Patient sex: M
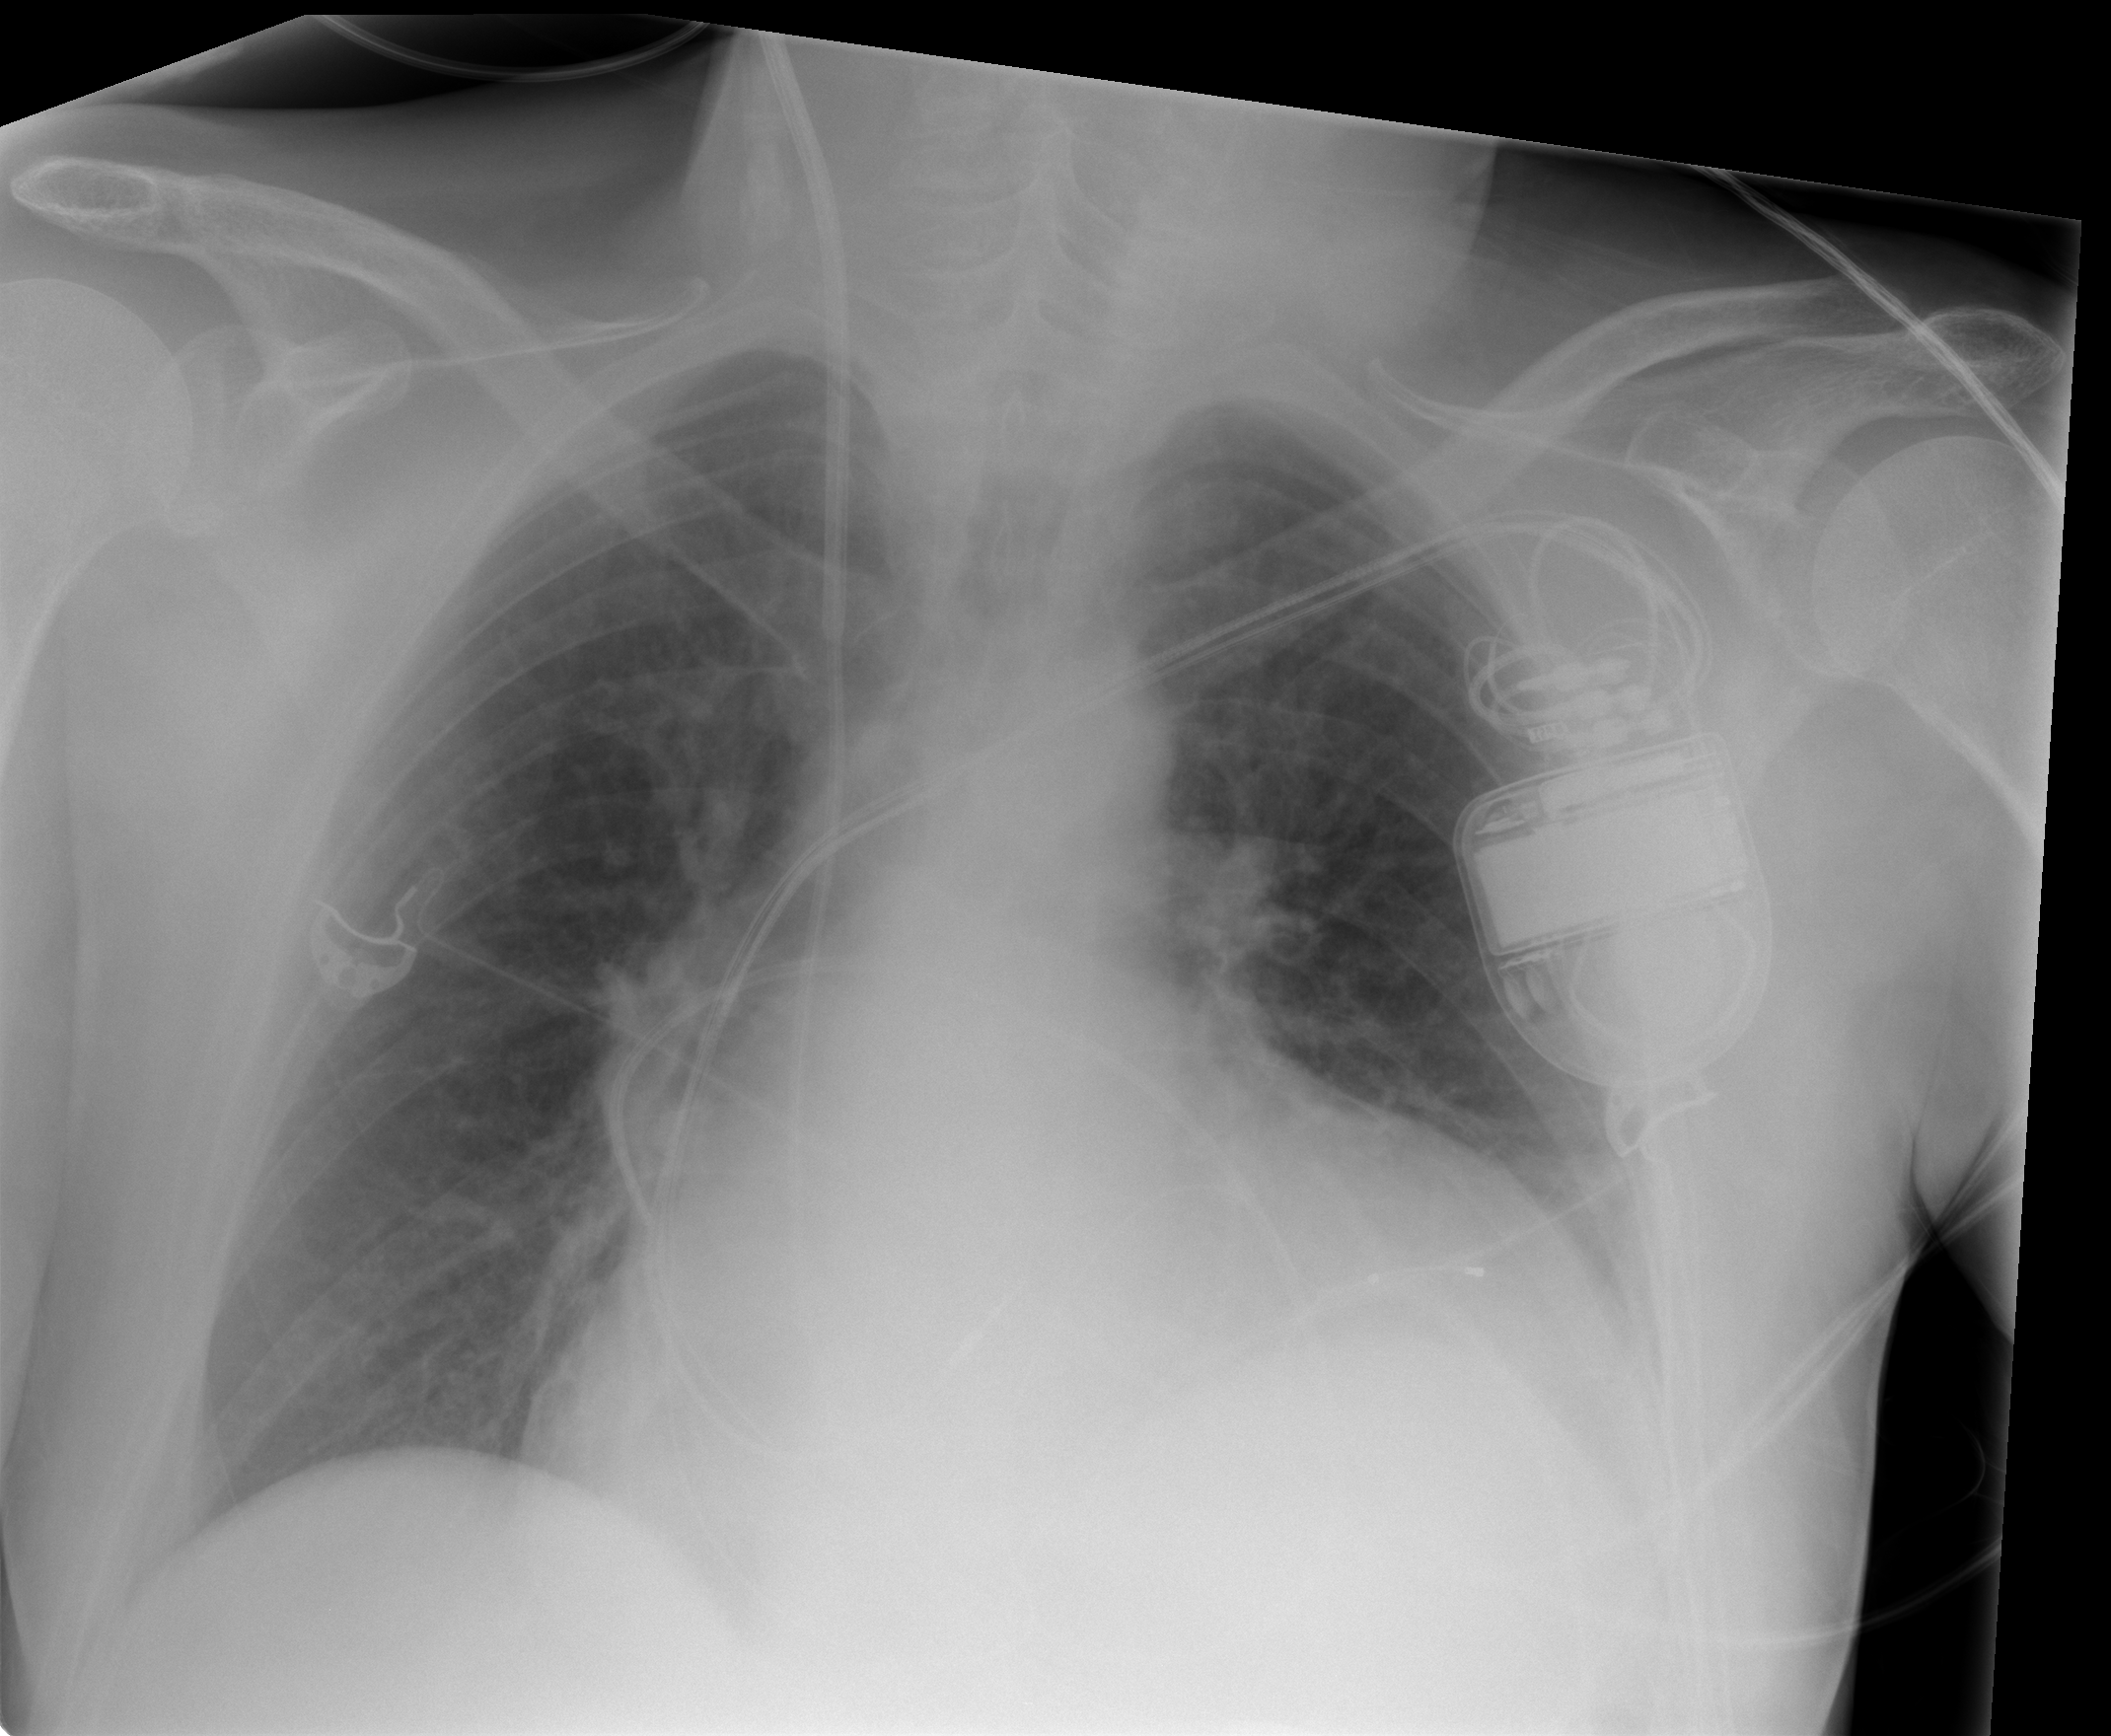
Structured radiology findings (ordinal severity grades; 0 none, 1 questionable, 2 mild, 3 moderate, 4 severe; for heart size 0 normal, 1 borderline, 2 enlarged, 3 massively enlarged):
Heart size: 3
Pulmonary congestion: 0
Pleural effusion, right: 0
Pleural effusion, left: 2
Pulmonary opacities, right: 0
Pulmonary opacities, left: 0
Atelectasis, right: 0
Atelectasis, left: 2